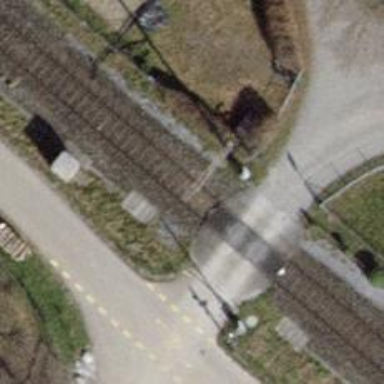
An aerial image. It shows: Solitary milestone along the railway.